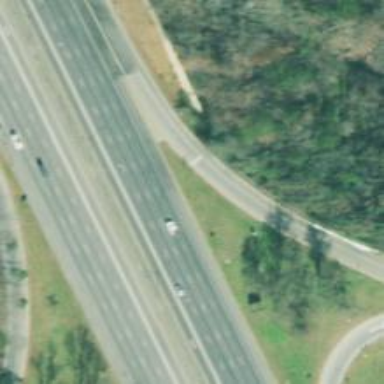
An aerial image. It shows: Asphalt motorway link.